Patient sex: M
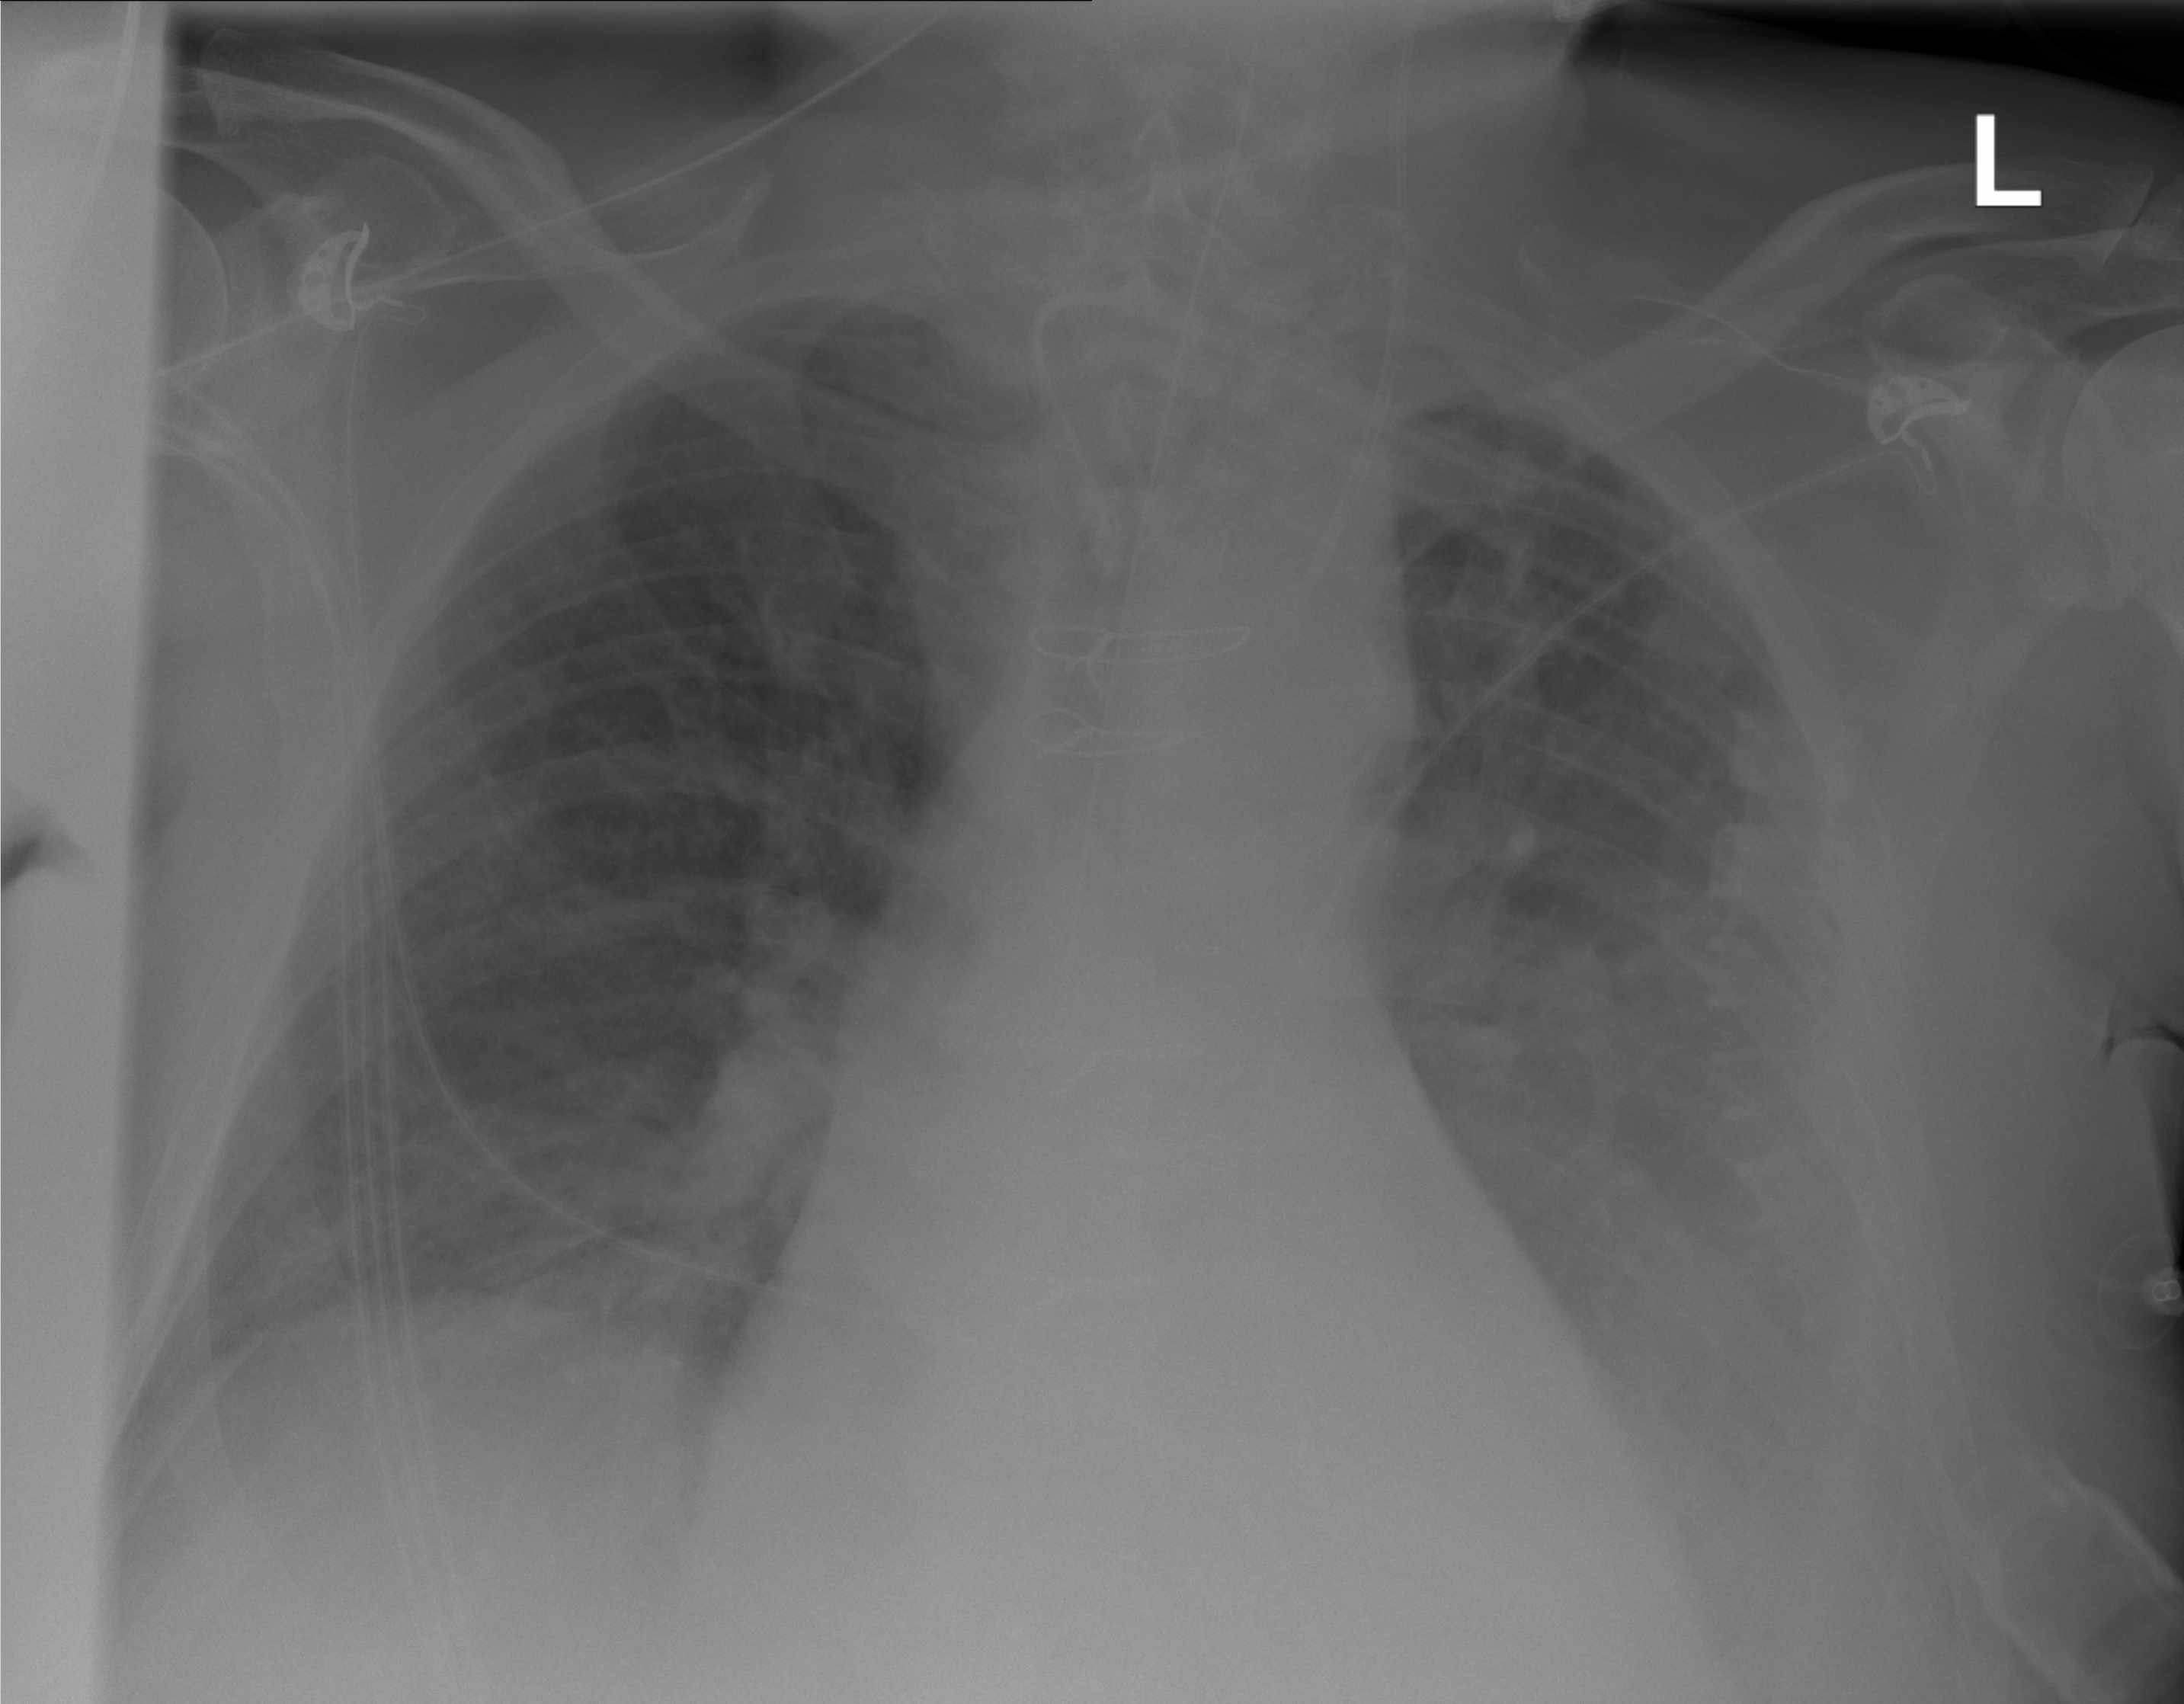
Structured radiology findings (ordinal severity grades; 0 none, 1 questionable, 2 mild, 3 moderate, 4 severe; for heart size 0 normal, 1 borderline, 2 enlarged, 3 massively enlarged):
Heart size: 0
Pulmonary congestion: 2
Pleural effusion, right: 1
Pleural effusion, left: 2
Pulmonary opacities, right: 1
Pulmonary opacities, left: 2
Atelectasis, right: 1
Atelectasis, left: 3